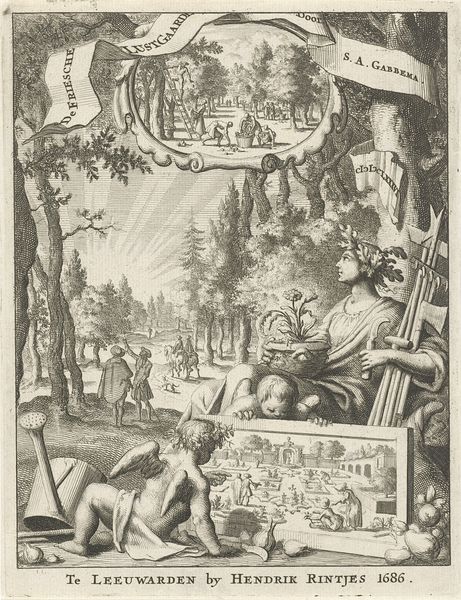
Titel: Vrouw zit met tuingereedschap en een bloempot op schoot onder een boom
Künstler: Jan Luyken
Standort: Amsterdam
Institution: Rijksmuseum
Schlagwörter: baum, mann, nackt, bäume, menschen, blume, schwarz, bild, sonne, pferde, engel, garten, stich, wappen, giesskanne, geräte, b, lustgarden